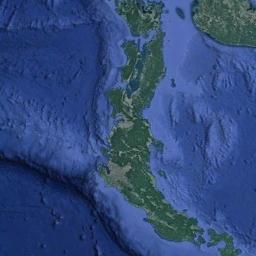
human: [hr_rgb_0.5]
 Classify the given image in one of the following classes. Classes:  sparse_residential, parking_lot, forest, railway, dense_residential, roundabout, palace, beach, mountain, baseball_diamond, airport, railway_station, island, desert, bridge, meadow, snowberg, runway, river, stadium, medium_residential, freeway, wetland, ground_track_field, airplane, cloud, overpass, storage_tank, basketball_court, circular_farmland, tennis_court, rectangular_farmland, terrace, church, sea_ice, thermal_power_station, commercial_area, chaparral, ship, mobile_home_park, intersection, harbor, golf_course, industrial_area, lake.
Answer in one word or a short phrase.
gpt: island